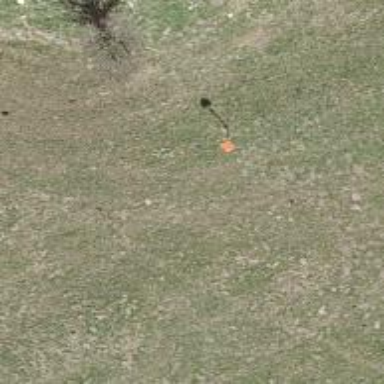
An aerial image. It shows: Pole supporting roof covering pipeline marker.